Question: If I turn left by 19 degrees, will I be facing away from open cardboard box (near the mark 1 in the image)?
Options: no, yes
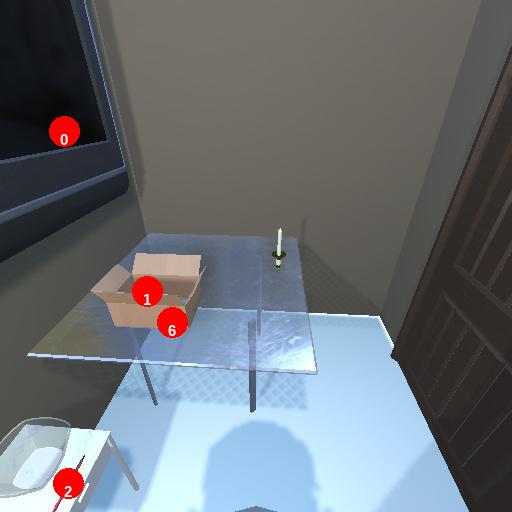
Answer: no